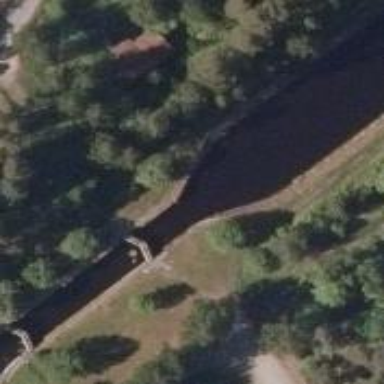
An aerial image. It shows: Lock gate along waterway.